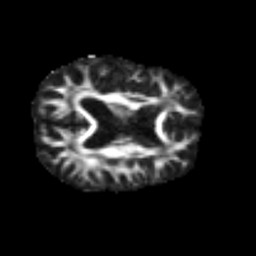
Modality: FA
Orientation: axial
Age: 58
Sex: male
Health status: ill
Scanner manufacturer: siemens
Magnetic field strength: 3 T
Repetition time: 8.7 s
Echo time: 0.11 s